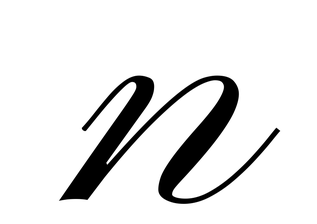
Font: PinyonScript-Regular